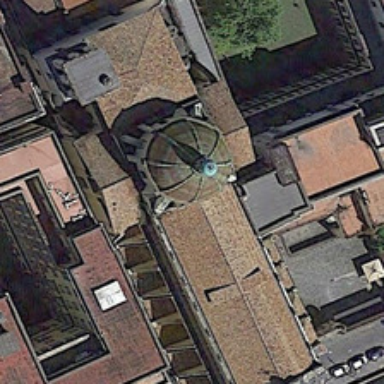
The white church is located in the center of the square .